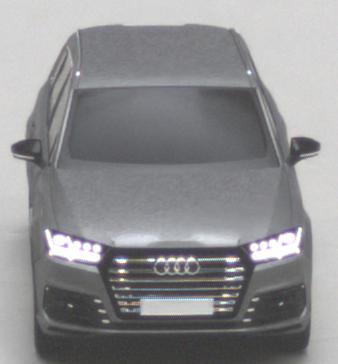
Make: Audi
Model: SQ7
Detailed model: -
Model produced from: 2016
Model produced until: 2018
Doors: 5
Color: gray
Road condition: dry road
Daytime: midday
Contrast: medium contrast